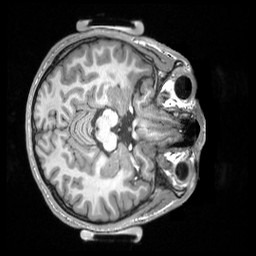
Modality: T1w
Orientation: axial
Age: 18
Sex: male
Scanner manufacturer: siemens
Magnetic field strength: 3 T
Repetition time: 2.3 s
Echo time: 0.00298 s